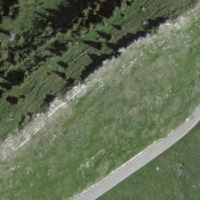
EUNIS habitat code: 23
Species observed at this site:
Miramella alpina